Question:
Can we change the order in which the destructive button and Other buttons appear in an UIActionSheet. By default the destructive button (red colored) appears above other buttons, in my app I would like the other buttons to appear above the destructive button.
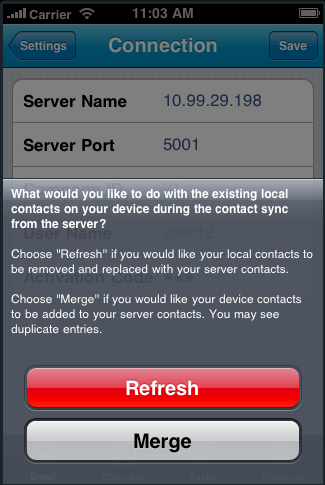
Answer: You can make any button in the UIActionSheet as destruction button by using the UIActionSheet property destructiveButtonIndex like,
'''
actionSheet.destructiveButtonIndex = 1;
'''